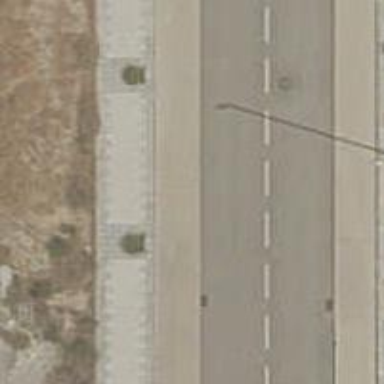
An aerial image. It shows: Pedestrian road.